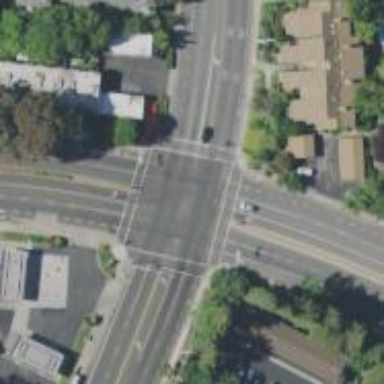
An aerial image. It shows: Crossing on the road.